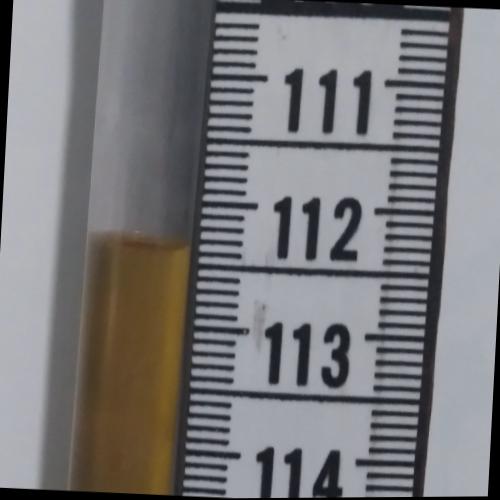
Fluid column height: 112.4 cm